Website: crate-barrel
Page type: account-dashboard
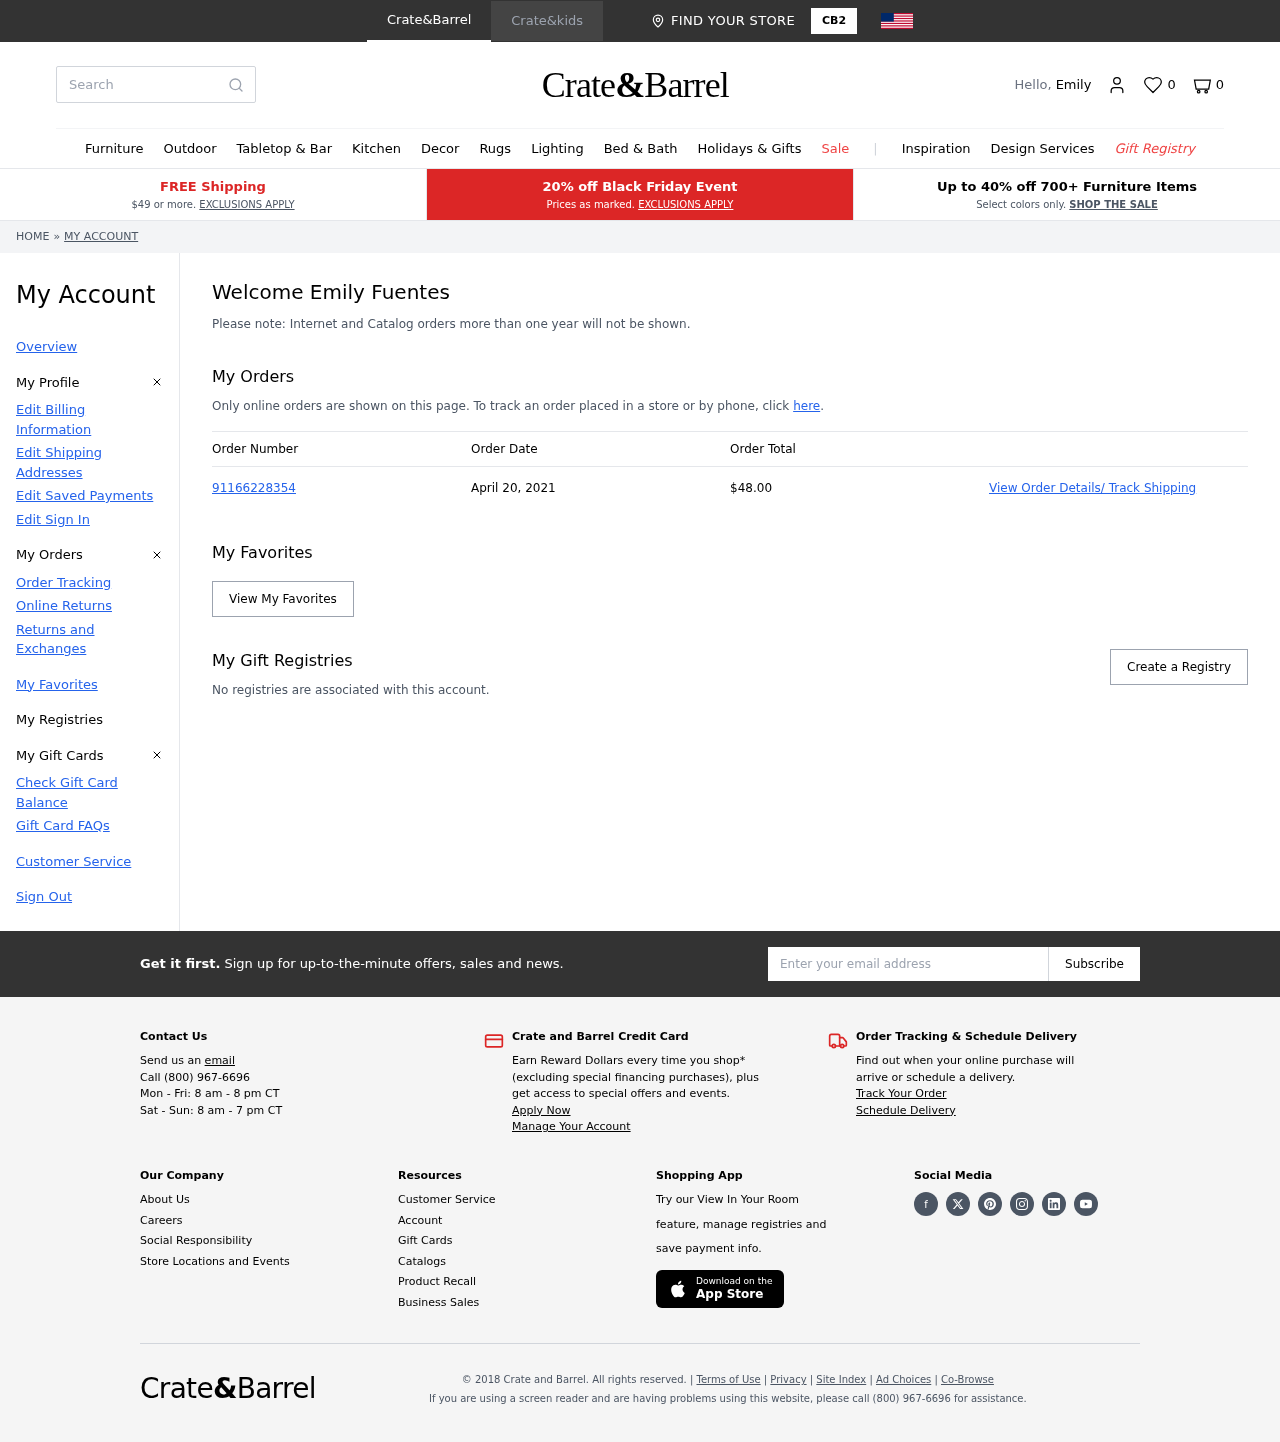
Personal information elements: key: PII_EMAIL
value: efuentes@hotmail.com
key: PII_FIRSTNAME
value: Emily
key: PII_FULLNAME
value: Emily Fuentes
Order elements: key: ORDER_NUM_ITEMS
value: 0
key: ORDER_NUMBER
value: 91166228354
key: ORDER_DATE
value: April 20, 2021
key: ORDER_TOTAL
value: $48.00
Search elements: key: HEADER_SEARCH
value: Search
Other elements: key: FAVORITES_COUNT
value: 0